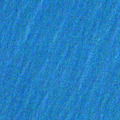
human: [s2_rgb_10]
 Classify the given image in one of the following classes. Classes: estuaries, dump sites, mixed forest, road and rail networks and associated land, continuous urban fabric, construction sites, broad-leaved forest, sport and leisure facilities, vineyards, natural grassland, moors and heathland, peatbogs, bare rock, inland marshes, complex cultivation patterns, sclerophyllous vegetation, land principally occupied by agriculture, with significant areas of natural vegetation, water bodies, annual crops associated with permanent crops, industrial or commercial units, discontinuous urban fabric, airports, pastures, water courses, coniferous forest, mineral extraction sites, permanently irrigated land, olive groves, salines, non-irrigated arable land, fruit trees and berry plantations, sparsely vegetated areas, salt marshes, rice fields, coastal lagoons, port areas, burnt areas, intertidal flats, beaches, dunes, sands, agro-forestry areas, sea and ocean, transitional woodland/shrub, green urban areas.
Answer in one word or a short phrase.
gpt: sea and ocean